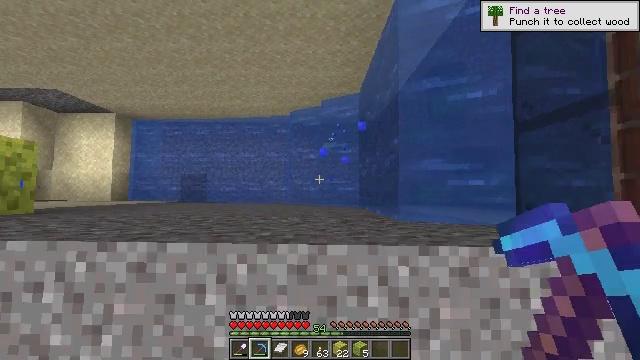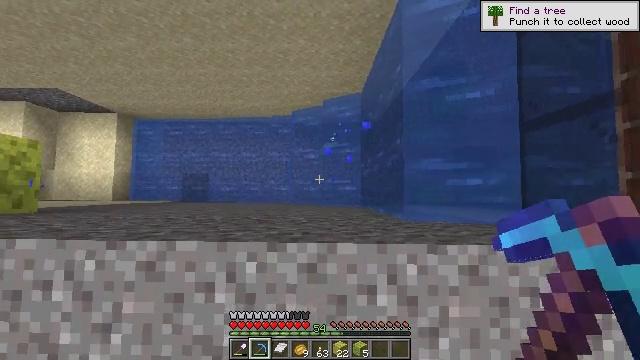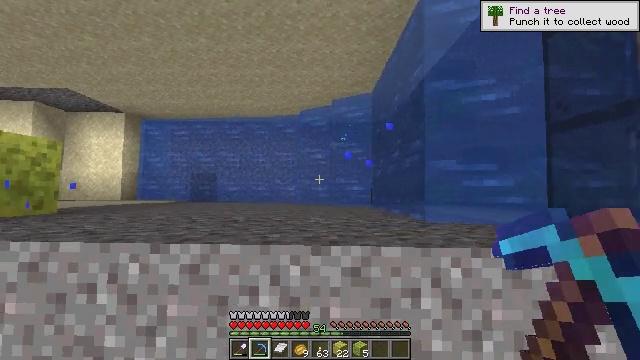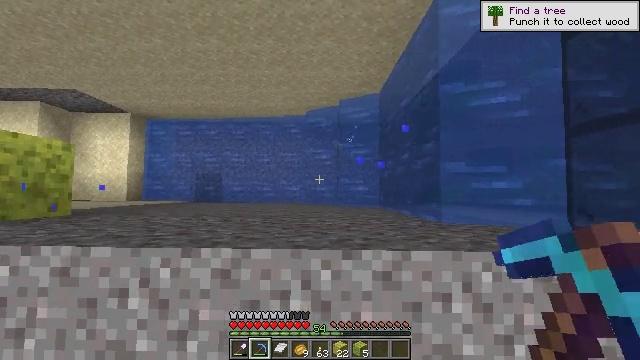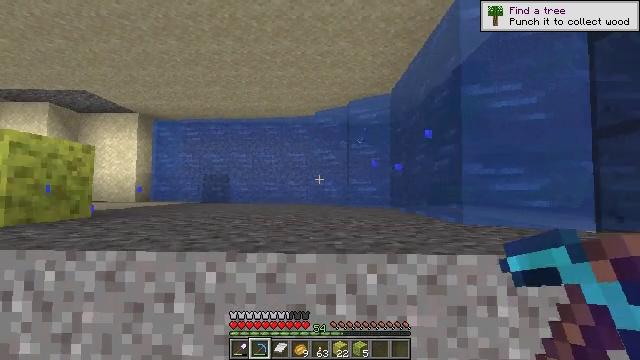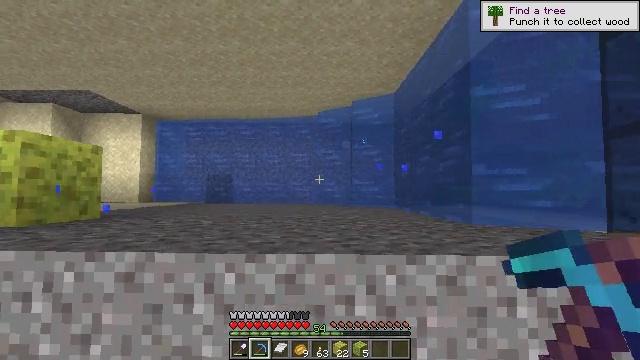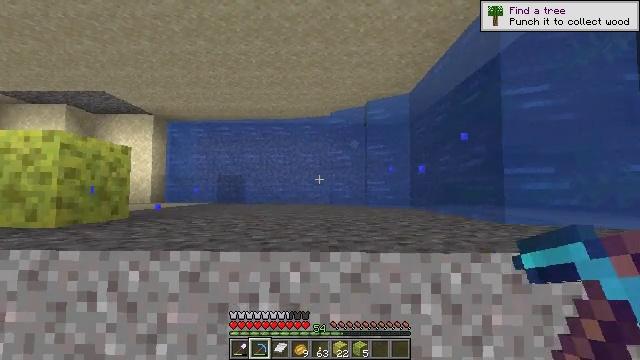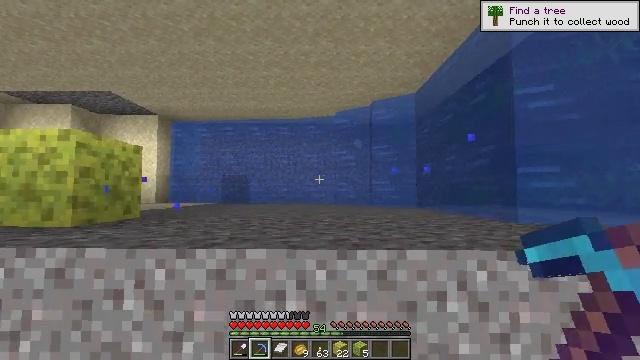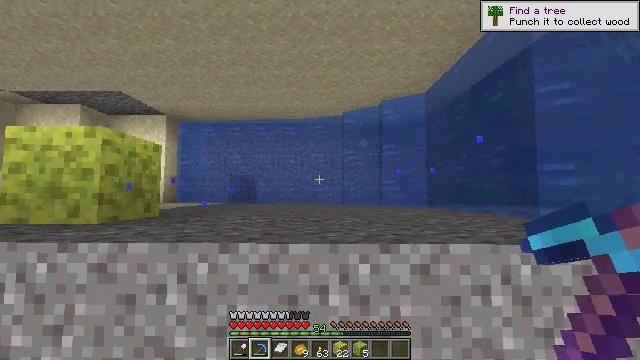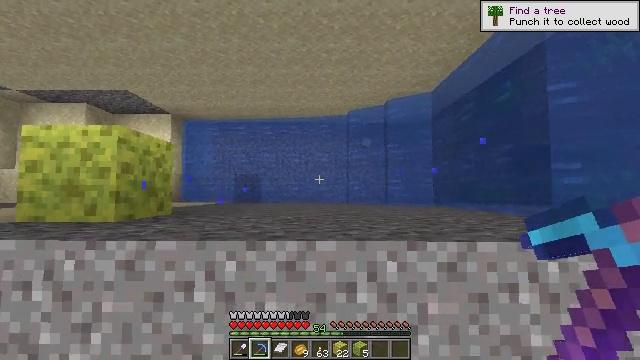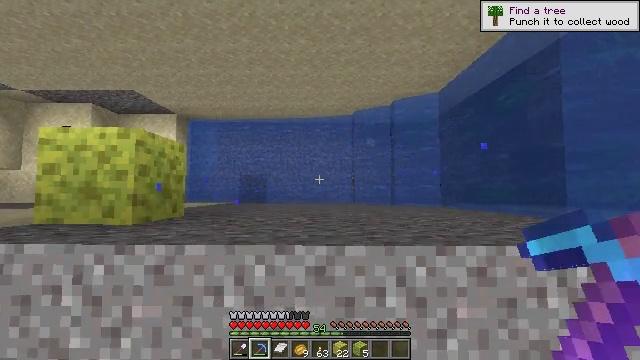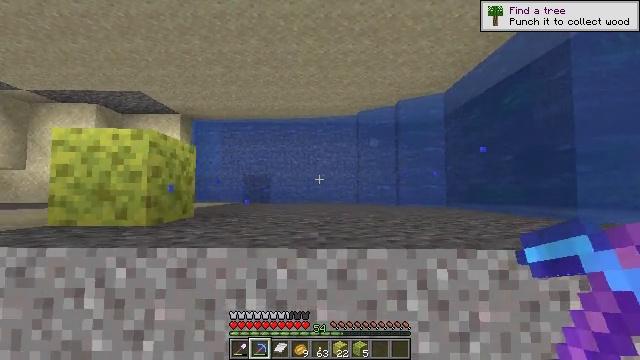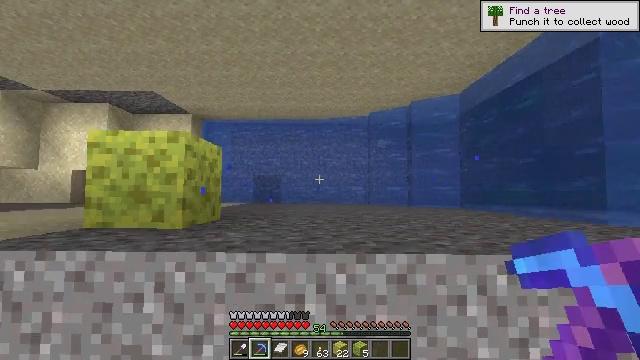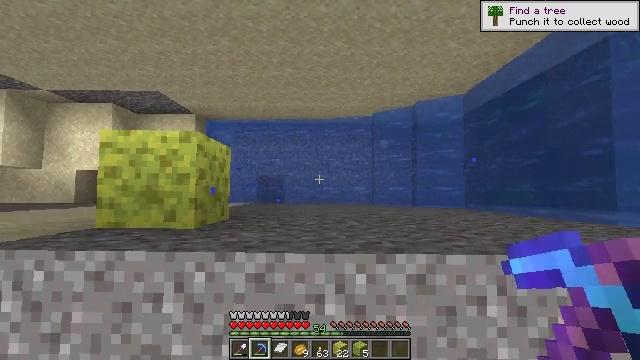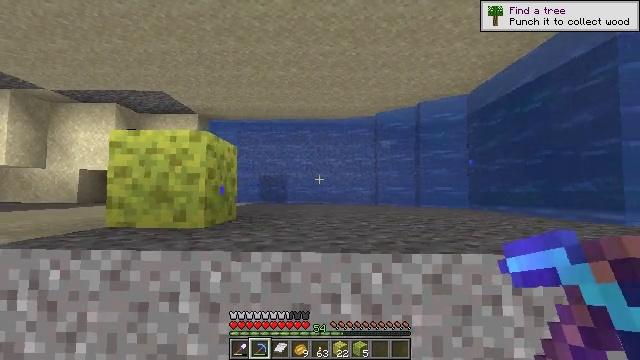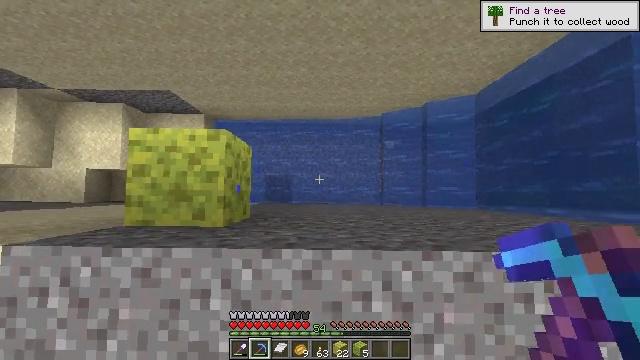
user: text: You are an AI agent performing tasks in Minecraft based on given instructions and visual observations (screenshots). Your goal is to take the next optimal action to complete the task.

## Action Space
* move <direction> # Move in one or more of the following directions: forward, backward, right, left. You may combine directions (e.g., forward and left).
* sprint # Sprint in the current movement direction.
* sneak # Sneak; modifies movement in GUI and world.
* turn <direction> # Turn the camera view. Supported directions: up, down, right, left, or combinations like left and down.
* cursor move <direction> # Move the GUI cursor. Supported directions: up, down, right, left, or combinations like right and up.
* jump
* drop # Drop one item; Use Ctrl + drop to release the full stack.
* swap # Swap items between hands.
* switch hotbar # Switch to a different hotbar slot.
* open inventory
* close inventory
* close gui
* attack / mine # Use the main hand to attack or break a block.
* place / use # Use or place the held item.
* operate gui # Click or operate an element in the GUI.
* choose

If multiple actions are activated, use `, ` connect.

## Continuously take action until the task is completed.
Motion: motion action
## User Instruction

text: Acquire a wet sponge from an ocean monument.
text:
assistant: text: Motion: move left
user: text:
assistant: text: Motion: move left
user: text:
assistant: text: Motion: move left
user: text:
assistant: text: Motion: move left
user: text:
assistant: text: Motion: move left
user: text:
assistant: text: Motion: move left
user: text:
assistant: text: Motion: move left
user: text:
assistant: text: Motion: move left
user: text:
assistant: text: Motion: move left
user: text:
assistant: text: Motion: move left
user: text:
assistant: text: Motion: move left
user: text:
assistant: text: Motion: move left
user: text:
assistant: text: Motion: move left
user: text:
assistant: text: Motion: move left
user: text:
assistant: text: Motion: move left
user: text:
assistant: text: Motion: move left
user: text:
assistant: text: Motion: move left
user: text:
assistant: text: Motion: no_op
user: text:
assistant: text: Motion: no_op
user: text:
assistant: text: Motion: no_op
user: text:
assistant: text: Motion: move left
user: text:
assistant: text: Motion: move left
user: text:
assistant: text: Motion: move left
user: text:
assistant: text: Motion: no_op
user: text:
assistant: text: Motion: no_op
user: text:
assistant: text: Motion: no_op
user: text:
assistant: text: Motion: attack / mine
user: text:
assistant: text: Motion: attack / mine
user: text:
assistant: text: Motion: attack / mine
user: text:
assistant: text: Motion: attack / mine